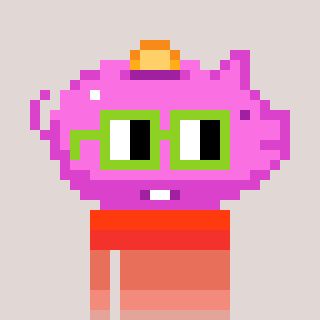
a pixel art character with square light green glasses, a piggybank-shaped head and a red-colored body on a warm background